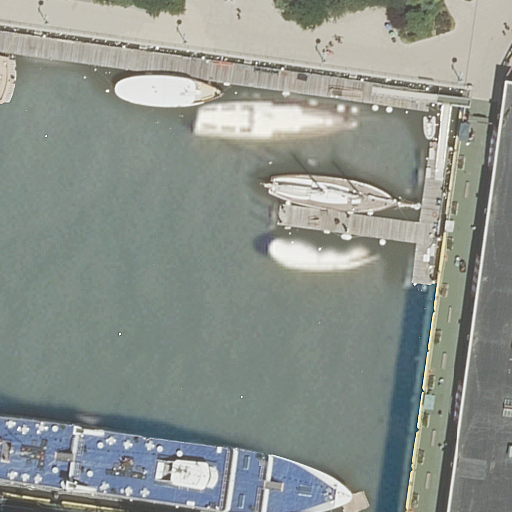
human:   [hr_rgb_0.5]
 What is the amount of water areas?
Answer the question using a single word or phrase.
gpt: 1

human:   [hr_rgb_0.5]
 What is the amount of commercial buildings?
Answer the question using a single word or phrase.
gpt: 0

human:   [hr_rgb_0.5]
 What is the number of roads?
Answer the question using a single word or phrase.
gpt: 2

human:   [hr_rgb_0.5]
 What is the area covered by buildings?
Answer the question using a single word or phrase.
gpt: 11295m2

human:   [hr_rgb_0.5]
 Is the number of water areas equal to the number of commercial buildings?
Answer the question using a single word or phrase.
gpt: no

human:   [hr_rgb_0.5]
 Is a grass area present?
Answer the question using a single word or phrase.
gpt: yes

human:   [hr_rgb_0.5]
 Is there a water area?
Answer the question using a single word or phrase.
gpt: yes

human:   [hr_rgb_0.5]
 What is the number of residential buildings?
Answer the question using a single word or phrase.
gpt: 2

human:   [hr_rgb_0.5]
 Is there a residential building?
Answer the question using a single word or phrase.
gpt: yes

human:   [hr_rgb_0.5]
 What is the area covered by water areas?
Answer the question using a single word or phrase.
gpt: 7965m2

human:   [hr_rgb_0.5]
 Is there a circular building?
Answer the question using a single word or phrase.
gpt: no

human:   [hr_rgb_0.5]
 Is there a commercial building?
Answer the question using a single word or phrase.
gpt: no

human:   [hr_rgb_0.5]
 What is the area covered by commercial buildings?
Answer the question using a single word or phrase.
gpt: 0m2

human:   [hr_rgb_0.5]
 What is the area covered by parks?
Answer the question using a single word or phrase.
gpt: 107m2

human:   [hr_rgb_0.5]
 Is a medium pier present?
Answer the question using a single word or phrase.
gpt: no

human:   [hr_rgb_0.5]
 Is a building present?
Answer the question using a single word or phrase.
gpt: yes

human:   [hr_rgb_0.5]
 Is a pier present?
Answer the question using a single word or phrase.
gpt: yes

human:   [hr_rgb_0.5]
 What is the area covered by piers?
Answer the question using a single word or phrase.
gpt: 6048m2

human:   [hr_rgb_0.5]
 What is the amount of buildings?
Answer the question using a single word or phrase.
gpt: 2

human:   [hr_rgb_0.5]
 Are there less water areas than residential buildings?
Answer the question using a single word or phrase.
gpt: yes

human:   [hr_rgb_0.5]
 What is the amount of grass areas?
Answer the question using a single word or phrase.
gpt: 2

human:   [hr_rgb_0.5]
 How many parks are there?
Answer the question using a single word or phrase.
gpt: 1

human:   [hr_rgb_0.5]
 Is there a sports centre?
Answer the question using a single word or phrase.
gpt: yes

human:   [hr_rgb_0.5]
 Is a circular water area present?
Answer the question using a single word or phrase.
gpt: no

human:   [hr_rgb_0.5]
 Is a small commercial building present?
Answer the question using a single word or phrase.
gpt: no

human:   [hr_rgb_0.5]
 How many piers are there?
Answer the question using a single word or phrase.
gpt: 1

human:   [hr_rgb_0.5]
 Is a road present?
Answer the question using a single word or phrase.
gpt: yes

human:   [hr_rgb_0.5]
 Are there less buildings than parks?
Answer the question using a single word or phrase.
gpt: no

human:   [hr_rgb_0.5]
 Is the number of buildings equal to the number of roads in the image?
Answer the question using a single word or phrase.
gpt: yes

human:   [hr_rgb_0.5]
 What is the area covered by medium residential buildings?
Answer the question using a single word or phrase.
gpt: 0m2

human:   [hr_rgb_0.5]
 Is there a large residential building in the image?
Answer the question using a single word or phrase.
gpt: yes

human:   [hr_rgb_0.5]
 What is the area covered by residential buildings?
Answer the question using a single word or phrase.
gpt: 11295m2

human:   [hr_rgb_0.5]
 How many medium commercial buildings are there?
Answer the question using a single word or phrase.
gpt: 0

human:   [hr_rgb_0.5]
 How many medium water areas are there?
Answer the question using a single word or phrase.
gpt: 0

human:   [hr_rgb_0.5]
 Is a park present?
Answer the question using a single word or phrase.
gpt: yes

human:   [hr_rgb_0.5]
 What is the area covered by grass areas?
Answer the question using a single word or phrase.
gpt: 1022m2

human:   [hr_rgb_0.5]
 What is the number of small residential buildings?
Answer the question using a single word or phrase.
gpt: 0

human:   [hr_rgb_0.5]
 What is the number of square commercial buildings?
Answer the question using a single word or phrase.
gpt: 0

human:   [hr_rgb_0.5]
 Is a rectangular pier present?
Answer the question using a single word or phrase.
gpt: no

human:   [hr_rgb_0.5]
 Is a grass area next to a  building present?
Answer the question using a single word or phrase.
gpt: yes

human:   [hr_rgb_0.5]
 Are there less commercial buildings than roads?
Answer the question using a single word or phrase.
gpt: yes

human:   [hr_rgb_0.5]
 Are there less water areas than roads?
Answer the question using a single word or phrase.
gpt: yes

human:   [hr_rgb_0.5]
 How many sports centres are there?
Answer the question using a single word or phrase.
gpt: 1

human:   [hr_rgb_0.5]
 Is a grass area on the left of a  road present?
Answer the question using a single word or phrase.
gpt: yes

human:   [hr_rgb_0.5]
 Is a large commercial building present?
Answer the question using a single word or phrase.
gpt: no

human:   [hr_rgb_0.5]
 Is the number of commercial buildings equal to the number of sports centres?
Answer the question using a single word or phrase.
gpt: no

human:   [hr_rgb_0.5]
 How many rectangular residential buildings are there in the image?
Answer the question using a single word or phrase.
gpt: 0

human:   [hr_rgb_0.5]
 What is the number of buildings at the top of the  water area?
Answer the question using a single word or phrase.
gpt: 0

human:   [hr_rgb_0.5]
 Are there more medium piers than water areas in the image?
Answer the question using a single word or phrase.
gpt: no

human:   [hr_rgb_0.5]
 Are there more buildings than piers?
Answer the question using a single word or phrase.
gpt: yes

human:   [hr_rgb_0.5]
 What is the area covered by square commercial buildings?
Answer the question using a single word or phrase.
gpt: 0m2

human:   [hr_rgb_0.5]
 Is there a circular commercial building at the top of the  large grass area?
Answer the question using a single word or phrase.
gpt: no

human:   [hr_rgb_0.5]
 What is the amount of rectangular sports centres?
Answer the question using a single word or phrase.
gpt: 0

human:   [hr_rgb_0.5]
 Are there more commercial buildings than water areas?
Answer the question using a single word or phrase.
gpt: no

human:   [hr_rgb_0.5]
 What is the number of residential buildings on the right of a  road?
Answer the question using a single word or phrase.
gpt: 1

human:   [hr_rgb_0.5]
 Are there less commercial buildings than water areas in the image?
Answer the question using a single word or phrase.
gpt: yes

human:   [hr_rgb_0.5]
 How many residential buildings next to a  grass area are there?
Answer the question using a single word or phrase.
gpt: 2

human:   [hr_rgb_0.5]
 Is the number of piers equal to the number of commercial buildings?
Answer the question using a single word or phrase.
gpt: no

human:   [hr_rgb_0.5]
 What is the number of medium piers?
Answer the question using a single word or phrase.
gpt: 0

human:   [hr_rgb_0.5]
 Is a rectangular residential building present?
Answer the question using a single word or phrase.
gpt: no

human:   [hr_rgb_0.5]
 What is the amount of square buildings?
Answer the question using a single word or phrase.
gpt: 0

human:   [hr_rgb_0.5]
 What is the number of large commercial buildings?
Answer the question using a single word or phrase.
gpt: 0

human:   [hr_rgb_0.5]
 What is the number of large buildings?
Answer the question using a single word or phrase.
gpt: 2

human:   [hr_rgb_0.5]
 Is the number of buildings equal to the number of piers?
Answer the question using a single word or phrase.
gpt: no